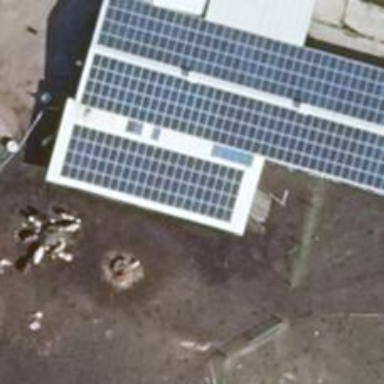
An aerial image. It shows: Small solar photovoltaic panel generator is producing electricity.